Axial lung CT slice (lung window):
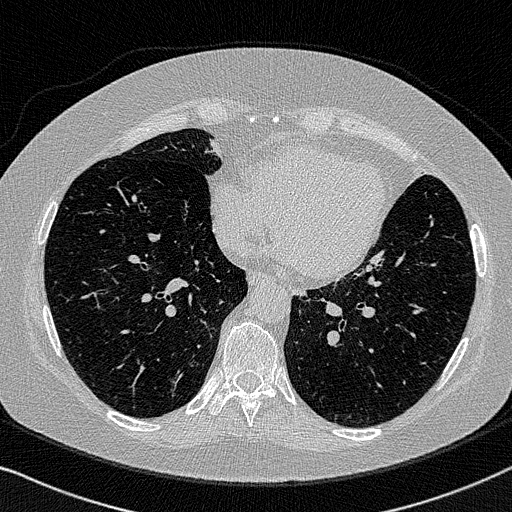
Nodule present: no